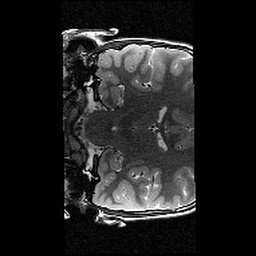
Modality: T2w
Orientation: coronal
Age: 10
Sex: female
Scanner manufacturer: siemens
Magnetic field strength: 3 T
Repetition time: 9.23 s
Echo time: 0.067 s